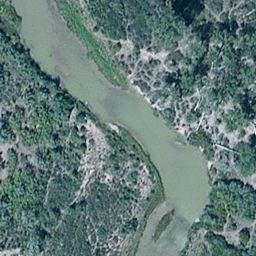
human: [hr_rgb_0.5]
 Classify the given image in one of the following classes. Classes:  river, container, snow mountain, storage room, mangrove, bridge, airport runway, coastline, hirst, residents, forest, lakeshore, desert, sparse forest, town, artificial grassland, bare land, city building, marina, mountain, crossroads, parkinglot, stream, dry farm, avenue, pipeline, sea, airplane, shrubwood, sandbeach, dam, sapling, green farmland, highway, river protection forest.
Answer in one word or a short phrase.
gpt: river